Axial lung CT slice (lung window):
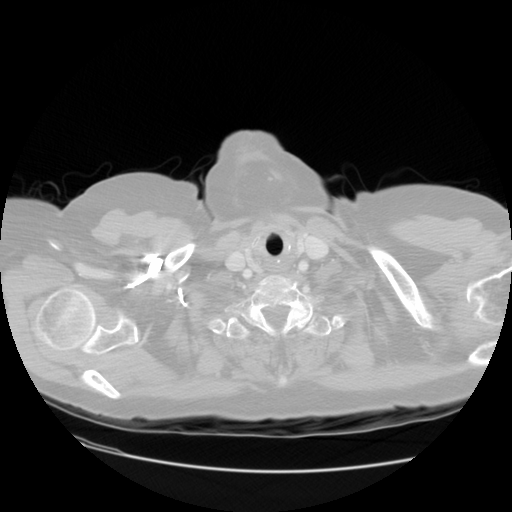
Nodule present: no